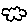
Label: cloud